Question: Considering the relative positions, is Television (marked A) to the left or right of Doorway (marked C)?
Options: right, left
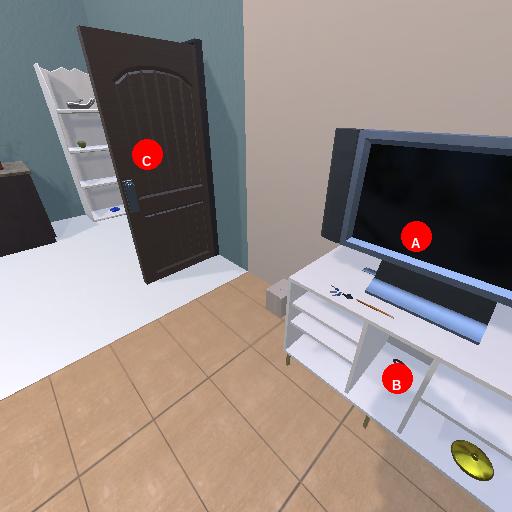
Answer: right